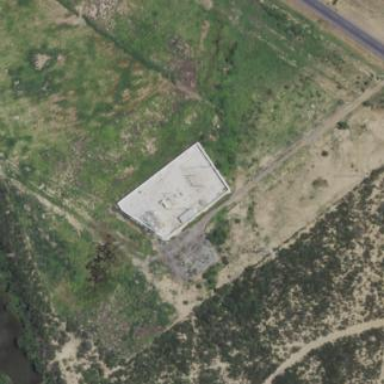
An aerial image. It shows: Outdoor industrial substation.